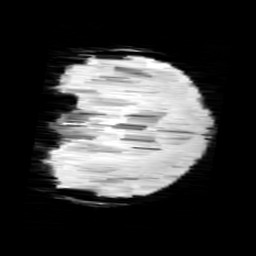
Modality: minIP
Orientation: coronal
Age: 12
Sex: female
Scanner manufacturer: siemens
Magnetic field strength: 3 T
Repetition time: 0.027 s
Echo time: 0.02 s